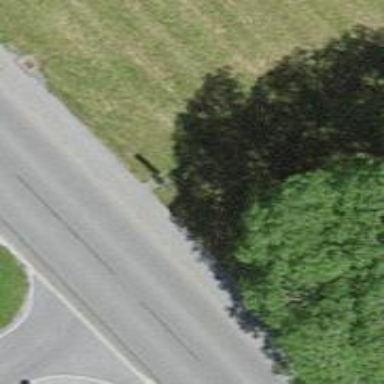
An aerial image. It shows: Historic wayside cross.